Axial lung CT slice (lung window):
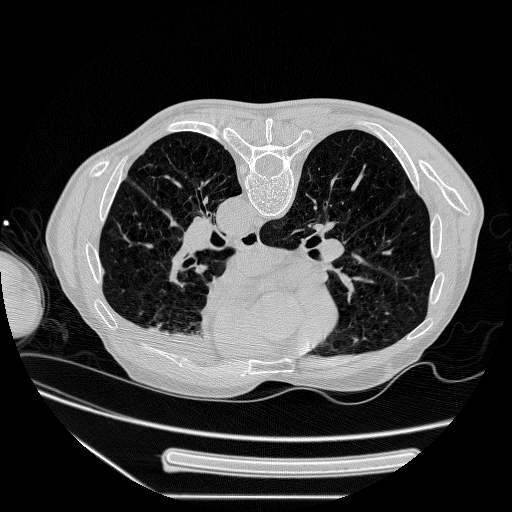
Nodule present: no